高三 · 度量几何学
计算曲线 $y=x^{2}-2 x+3$ 与直线 $y=x+3$ 所围图形的面积.
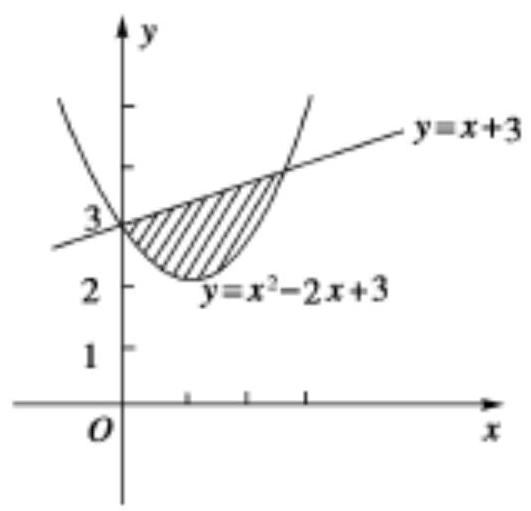
答案:  由 $\left\{\begin{array}{c}y=x+3 \ y=x^{2}-2 x+3 	ext { 解得 } x=0 	ext { 及 } x=3 	ext {. }\end{array}ight.$从而所求图形的面积 $\left.S=\int_{0}^{3}\left[(x+3)-\left(x^{2}-2 x+3ight)ight] d x=\int_{0}^{3}\left(-x^{2}+3 xight) d x=\left(-\frac{1}{3} x^{3}+\frac{3}{2} x^{2}ight)ight)_{0}^{3}=\frac{9}{2}$.【分析】利用定积分计算曲线所围成面积, 先画出图象, 再找到图象交点的横坐标, 然后写出定积分式子, 注意被积函数为上方的图象对应的函数减图象在下方的函数.